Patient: sex M, age 61
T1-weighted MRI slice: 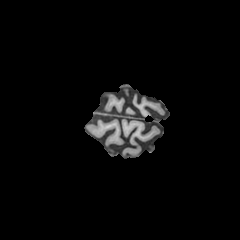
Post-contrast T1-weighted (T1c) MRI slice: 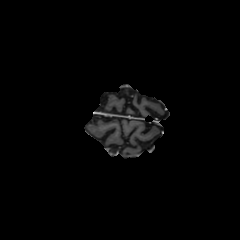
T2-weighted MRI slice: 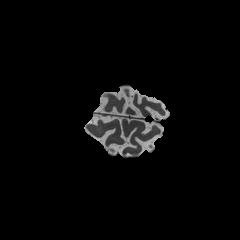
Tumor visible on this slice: no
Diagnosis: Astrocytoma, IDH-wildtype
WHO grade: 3